Question: I'm trying to programmatically place an activity indicator on the login button. At the moment, my button looks like this:

How can I place an activity indicator on the left side of the Login text?
Thanks.
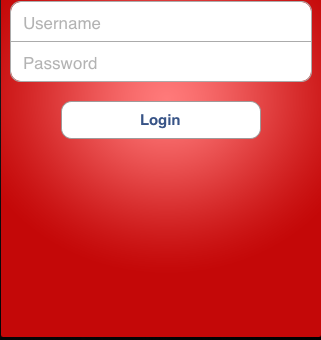
Answer: I'm not sure if there is a specific framework you are trying to use here, but here is a basic fiddle with possibly what you are looking for.
<URL>